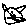
Label: cat